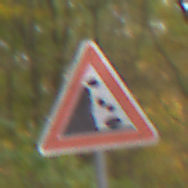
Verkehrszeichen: SteinschlagLinks
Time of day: Midday
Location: Outdoor (Nature)
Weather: Overcast
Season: NotSpecified
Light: Natural